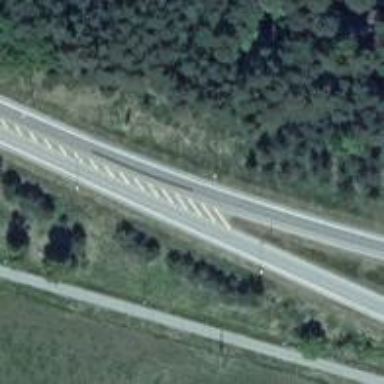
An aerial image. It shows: Asphalt road classified as primary highway.